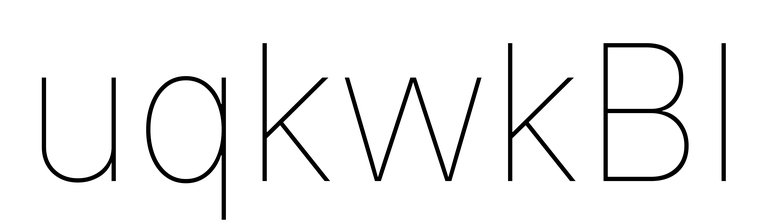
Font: Inter_Thin